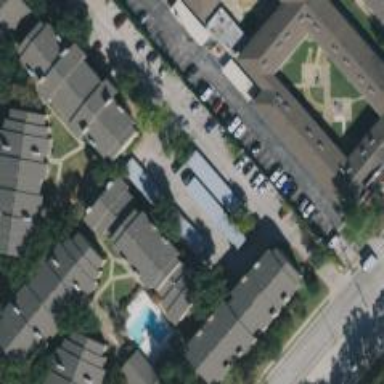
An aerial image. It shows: Image showing building with apartments.